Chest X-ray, PA view. Patient: 58 years old, sex F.
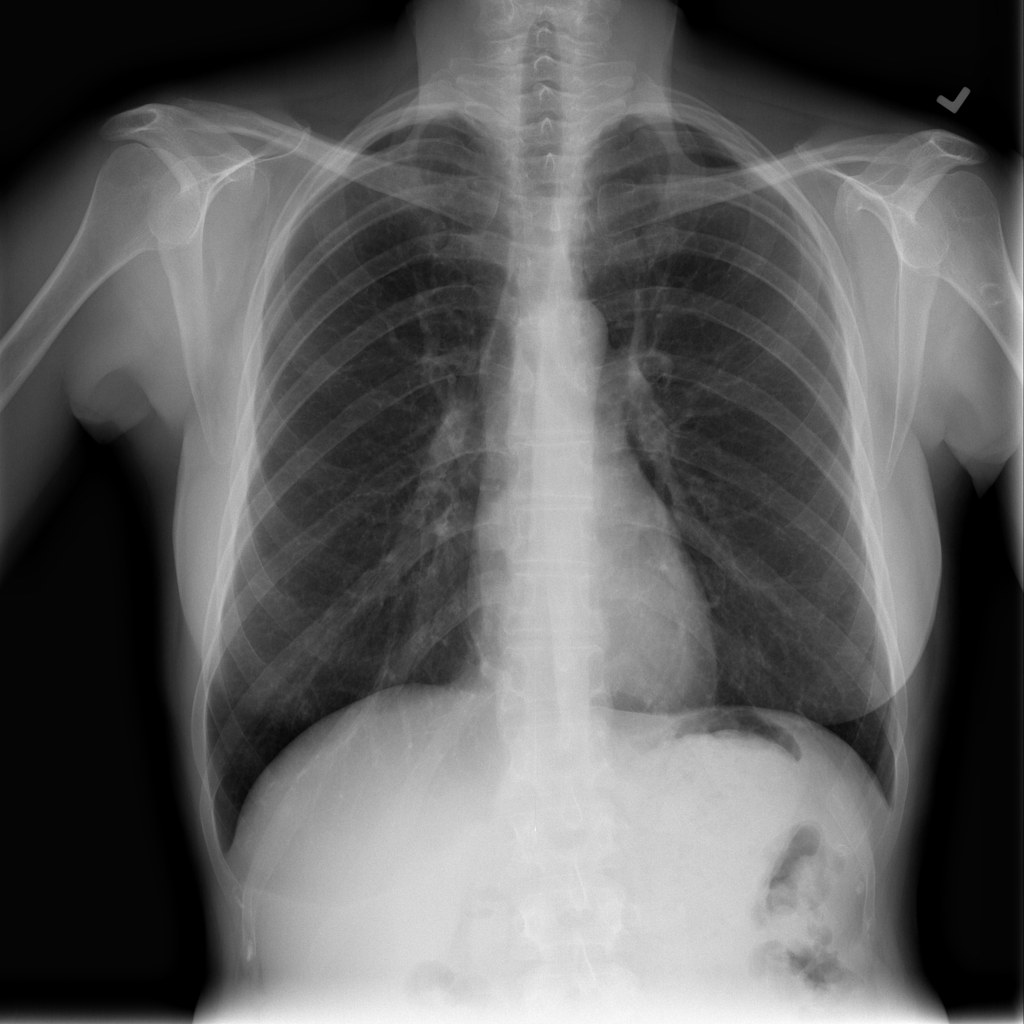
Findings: No Finding